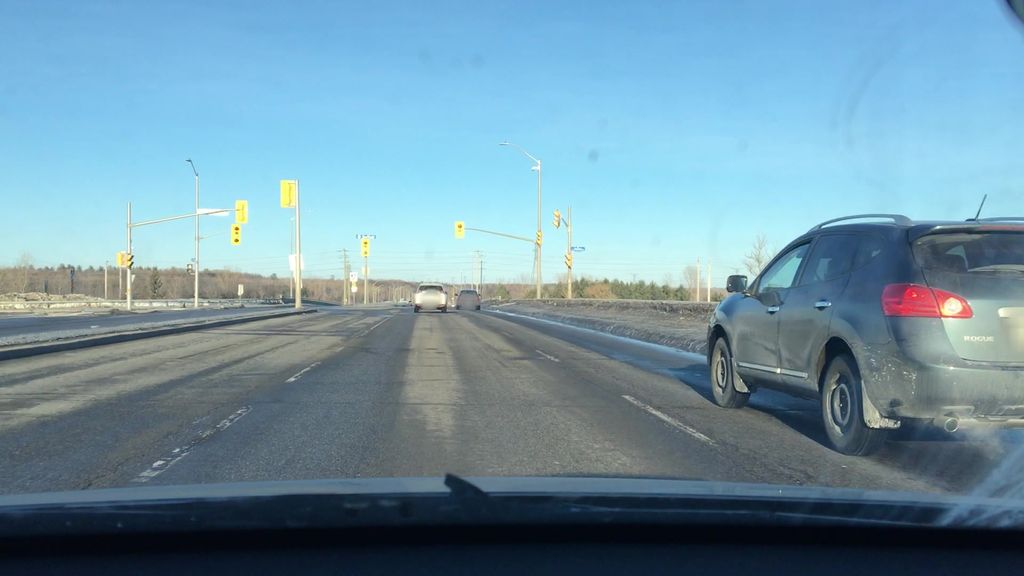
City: ottawa-gatineau